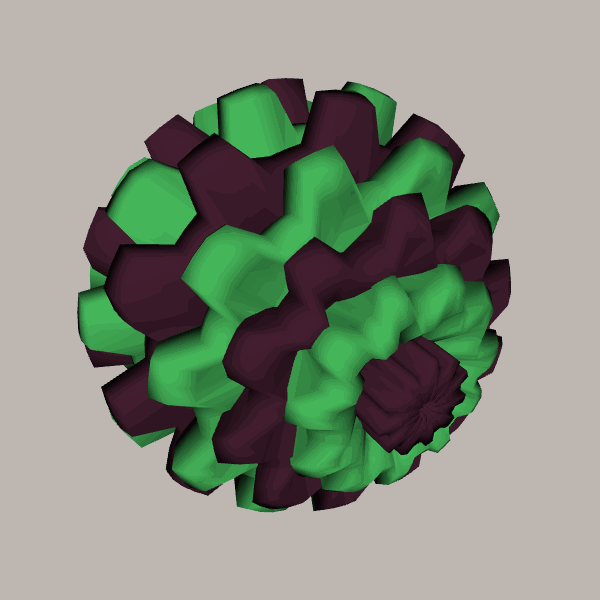
Background: light